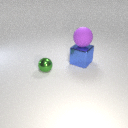
large blue metal cube to the right of small green metal sphere